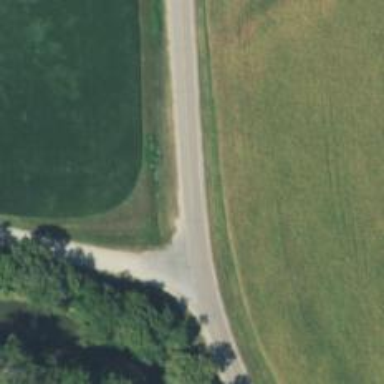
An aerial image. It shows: Asphalt road classified as tertiary.